Field crop: maize
Growth stage: 1
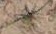
Species: salsola